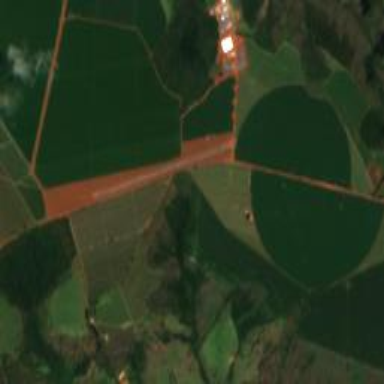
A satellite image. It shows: Runway at airport.